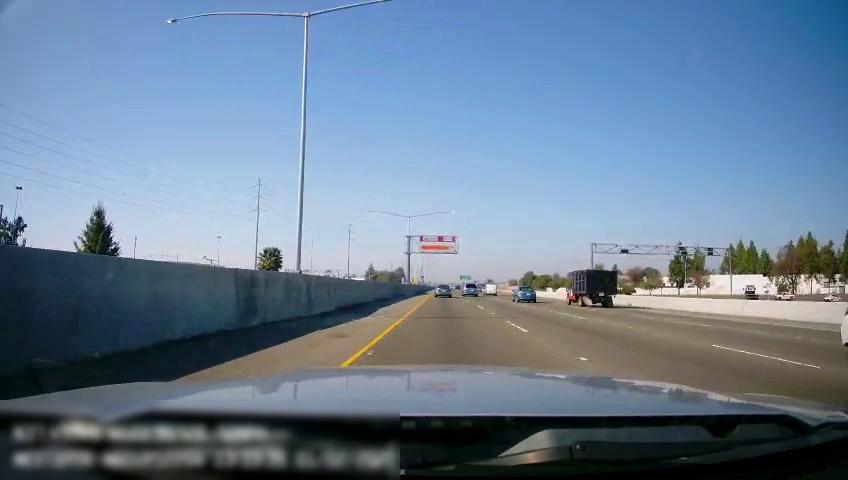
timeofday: Day
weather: Sunny
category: Drivable Space
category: Vehicles | SUV
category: Vehicles | Truck
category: Vehicles | Car
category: Vehicles | Truck
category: Vehicles | SUV
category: Vehicles | Car
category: Lanes | Current Lane
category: Lanes | Current Lane
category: Lanes | Alternate Lane
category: Lanes | Alternate Lane
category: Lanes | Alternate Lane